Question: Instead of font icons i got this squares instead of arrows.
It happens when app is on server. On localhost is working. Why?

Just standard url:
'''
<link rel="stylesheet" href="css/font-awesome/css/font-awesome.min.css" type="text/css">
'''
and code:
'''
<i id="car-select-right" class="fa fa-caret-right"></i>
'''
When i refresh site, its start working.
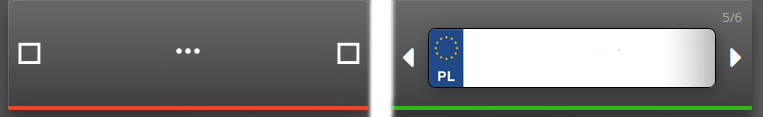
Answer: I changed css link to '<link rel="stylesheet" href="//maxcdn.bootstrapcdn.com/font-awesome/4.3.0/css/font-awesome.min.css">'. Now it's working.